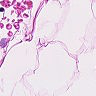
Metastatic tissue present: no